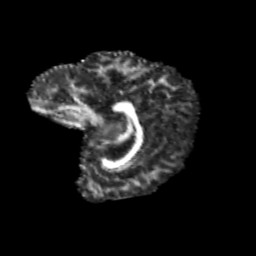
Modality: FA
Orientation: sagittal
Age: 12
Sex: female
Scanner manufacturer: siemens
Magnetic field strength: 3 T
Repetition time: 3.8 s
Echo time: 0.07 s